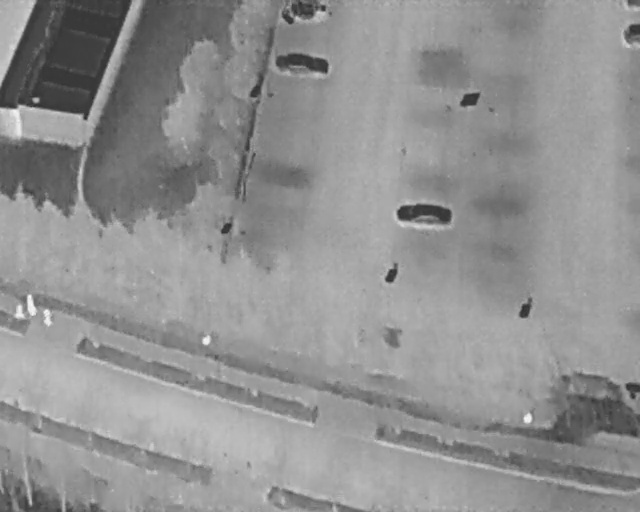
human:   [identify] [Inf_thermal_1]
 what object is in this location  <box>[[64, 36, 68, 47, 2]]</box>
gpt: <ref>1 medium car at the center</ref>